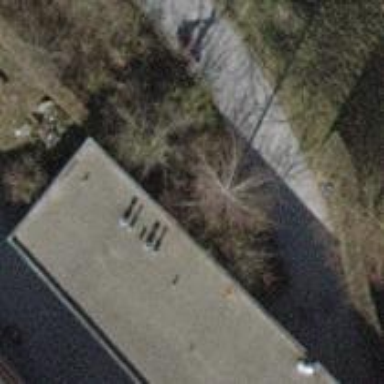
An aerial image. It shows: Toilets housed in building.